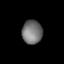
Tissue: skin
Cell type: Epithelial cells
Senescence score: 0.2707
Nuclear area (px): 468
Mean DAPI intensity: 116.506